Question: I am using AdMob to display ads in my 'UITableView'. It is working fine but i am getting empty cells in my table when the ad changes cell.
How can i hide the old and empty cell? See picture for the problem

'''
- (UITableViewCell *)tableView:(UITableView *)tableView cellForRowAtIndexPath:(NSIndexPath *)indexPath
{
int row = [indexPath row];
NSString *CellIdentifier = @"Cell";
if(kAdFrequency - 1 == row%kAdFrequency){
CellIdentifier = @"AdCell";
UITableViewCell *cell = [tableView dequeueReusableCellWithIdentifier:CellIdentifier];
[cell addSubview:_banner];
return cell;
}else{
row = row - floor((float)row/kAdFrequency);
UITableViewCell *cell = [tableView dequeueReusableCellWithIdentifier:CellIdentifier];
NGNationEventDay* day = [_events objectAtIndex:indexPath.section];
NGNationEvent* event = [day.events objectAtIndex:row];
cell.textLabel.text = event.name;
cell.detailTextLabel.text = event.category;
return cell;
}
}
'''
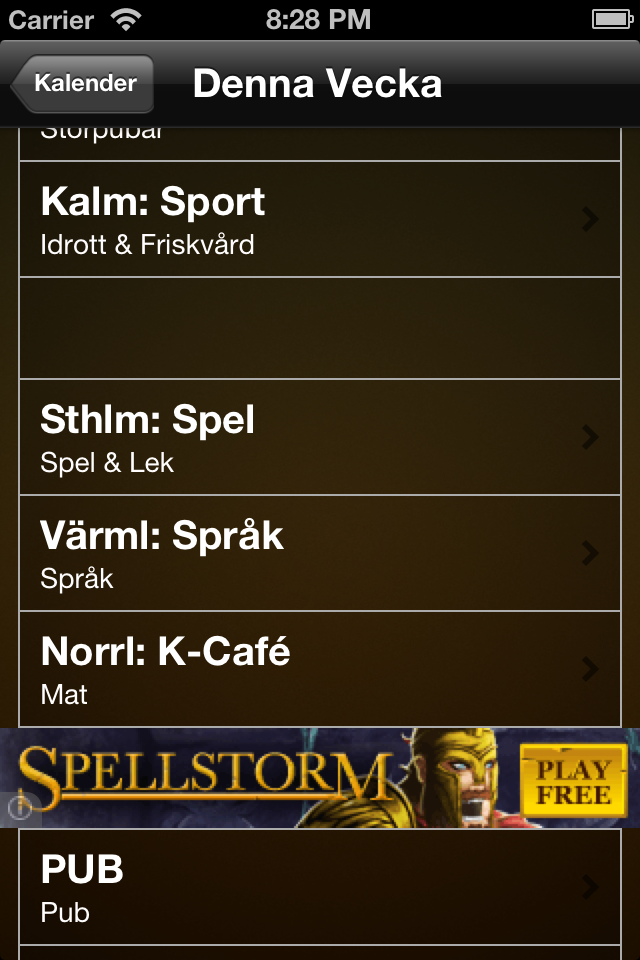
Answer: I think in general the best way of doing this would be just to make sure that your ads are showing up at a frequency where there are never two ad cells on screen at once (you can probably just modify kAdFrequency to make this the case).